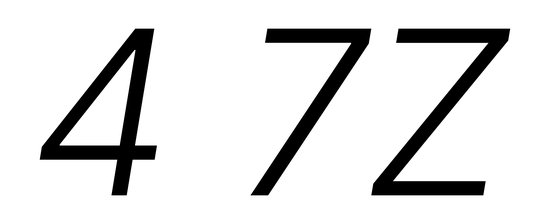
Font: Inter-Italic_Light_Italic